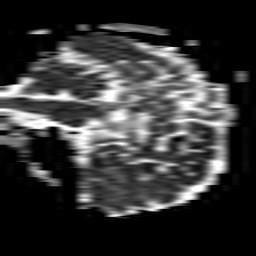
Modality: ADC
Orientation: sagittal
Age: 39
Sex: female
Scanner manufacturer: philips
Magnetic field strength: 1.5 T
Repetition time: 3.395 s
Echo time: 0.06922 s